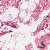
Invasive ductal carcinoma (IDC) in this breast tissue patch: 0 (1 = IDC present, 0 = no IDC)